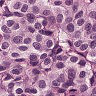
Metastatic tissue present: yes